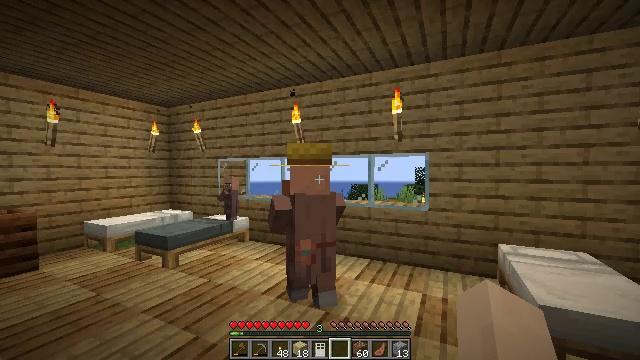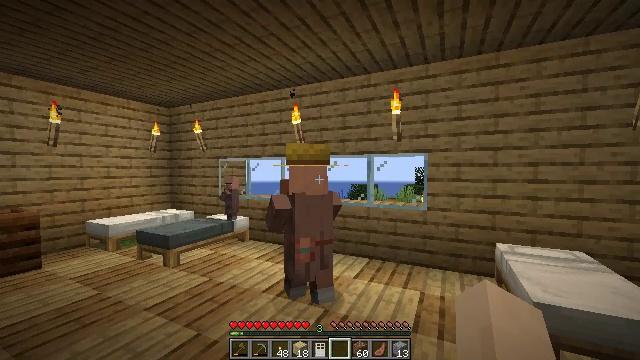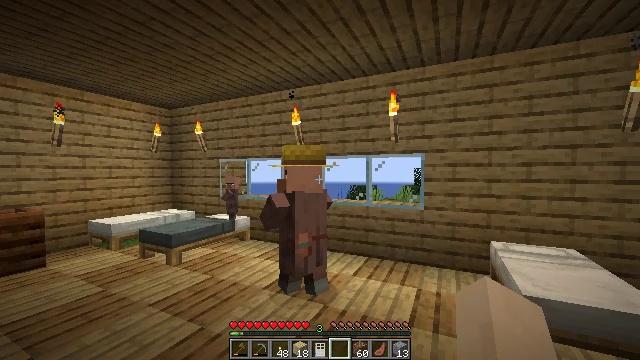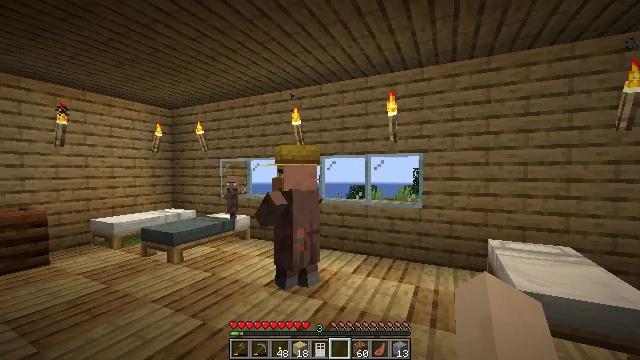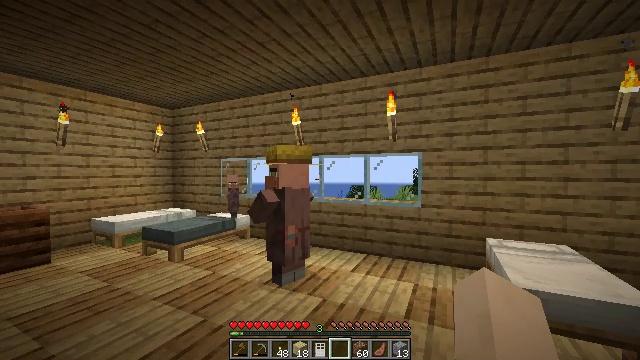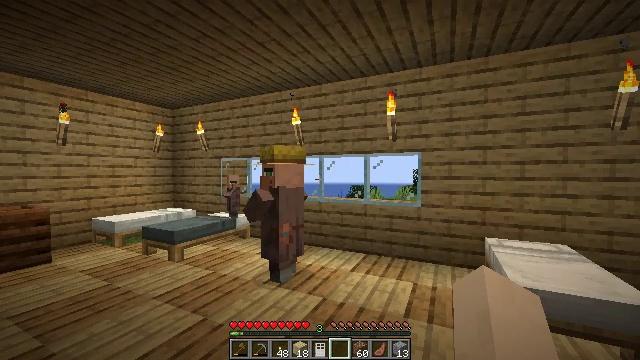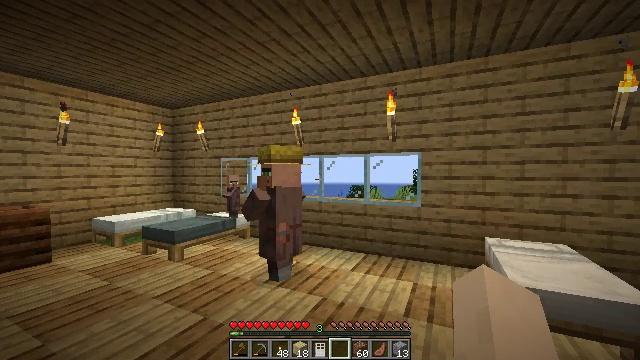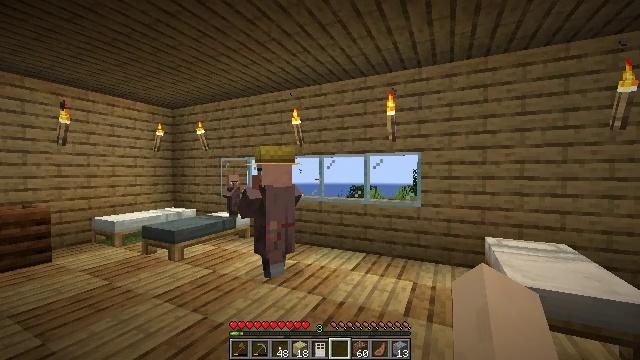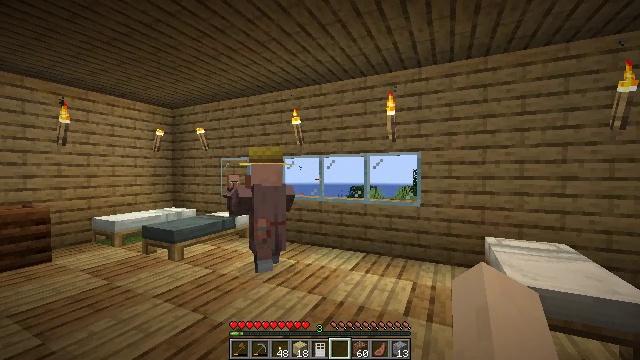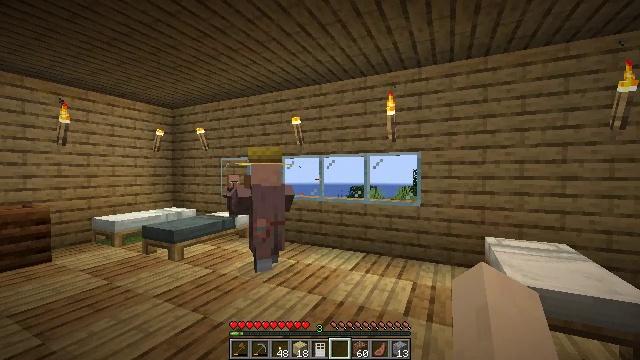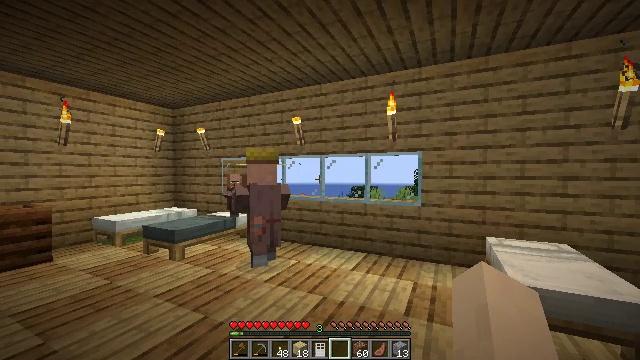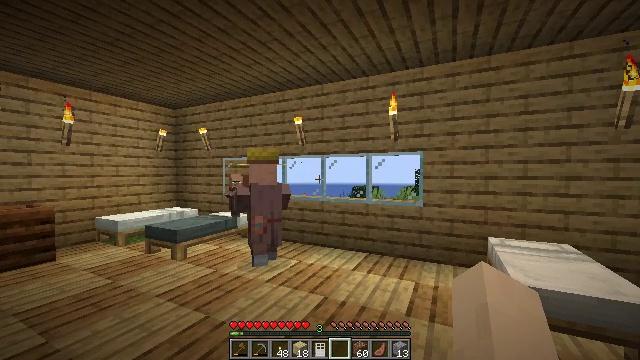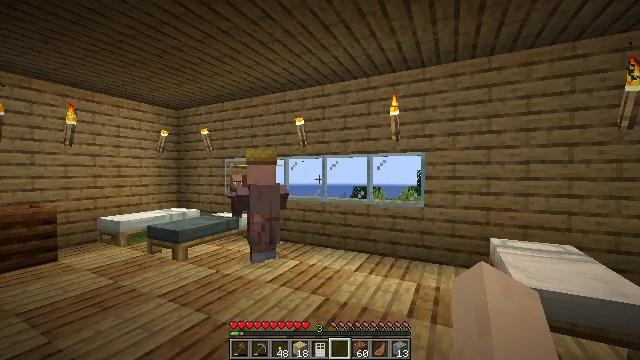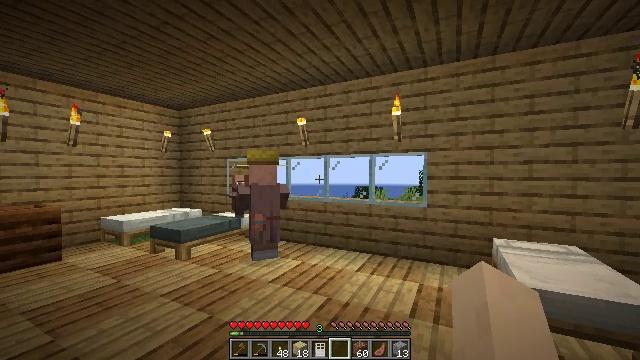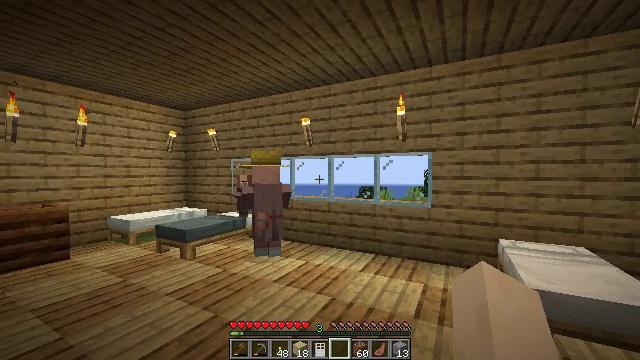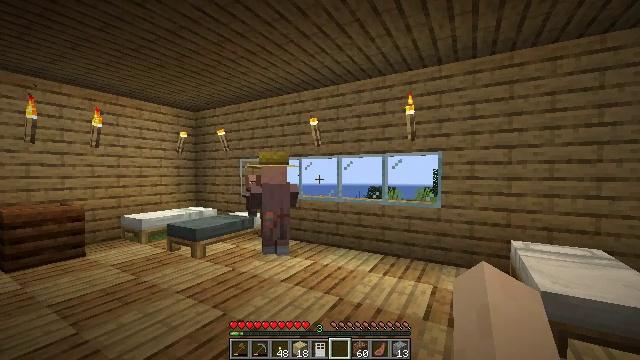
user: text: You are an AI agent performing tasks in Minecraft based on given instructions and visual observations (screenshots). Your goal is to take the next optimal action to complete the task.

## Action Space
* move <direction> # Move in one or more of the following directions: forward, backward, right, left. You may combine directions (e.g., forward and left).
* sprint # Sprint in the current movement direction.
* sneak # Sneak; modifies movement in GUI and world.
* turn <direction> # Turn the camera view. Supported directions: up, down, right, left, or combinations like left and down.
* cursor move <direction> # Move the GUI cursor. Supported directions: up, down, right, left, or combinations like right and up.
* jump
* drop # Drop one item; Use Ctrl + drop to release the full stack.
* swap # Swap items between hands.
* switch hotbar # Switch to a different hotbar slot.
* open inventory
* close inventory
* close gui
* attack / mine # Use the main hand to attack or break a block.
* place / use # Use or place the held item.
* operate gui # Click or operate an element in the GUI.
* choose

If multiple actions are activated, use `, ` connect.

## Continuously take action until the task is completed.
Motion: motion action
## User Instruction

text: Drop a cooked beef.
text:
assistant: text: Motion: no_op
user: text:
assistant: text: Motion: no_op
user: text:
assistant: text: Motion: no_op
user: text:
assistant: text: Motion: no_op
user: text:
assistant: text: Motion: no_op
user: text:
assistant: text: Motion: no_op
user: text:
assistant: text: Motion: no_op
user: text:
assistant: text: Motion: no_op
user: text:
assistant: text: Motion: no_op
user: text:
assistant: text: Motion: no_op
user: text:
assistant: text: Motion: no_op
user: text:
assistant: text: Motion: no_op
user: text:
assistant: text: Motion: no_op
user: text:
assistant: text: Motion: no_op
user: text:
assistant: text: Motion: turn left
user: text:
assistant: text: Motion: turn left
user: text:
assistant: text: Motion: turn left
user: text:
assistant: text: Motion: turn left
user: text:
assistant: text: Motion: no_op
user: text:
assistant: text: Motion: no_op
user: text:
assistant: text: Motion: no_op
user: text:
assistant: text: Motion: no_op
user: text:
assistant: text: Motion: no_op
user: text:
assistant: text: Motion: no_op
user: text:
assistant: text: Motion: no_op
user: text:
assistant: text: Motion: no_op
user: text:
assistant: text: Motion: no_op
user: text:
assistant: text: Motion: no_op
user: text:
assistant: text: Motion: no_op
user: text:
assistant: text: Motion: no_op